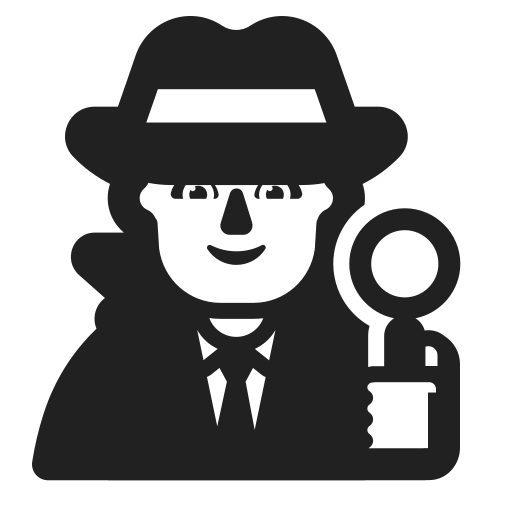
detective high contrast default